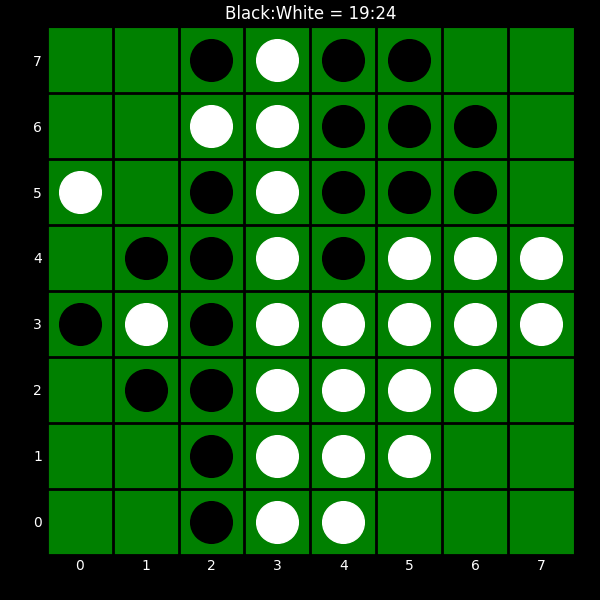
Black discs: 19
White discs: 24